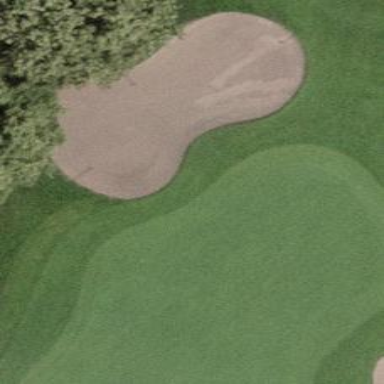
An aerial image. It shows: Golf bunker.